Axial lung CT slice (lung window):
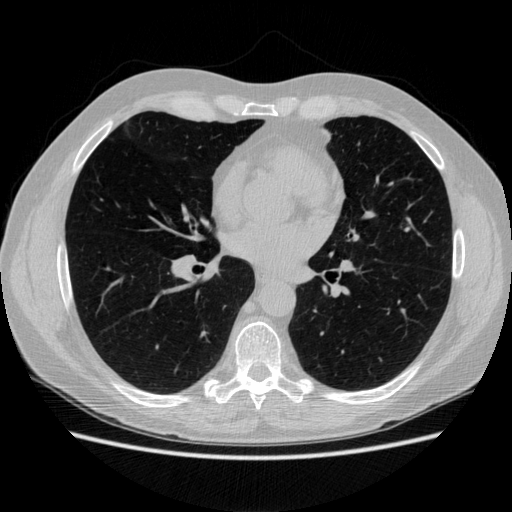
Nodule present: no